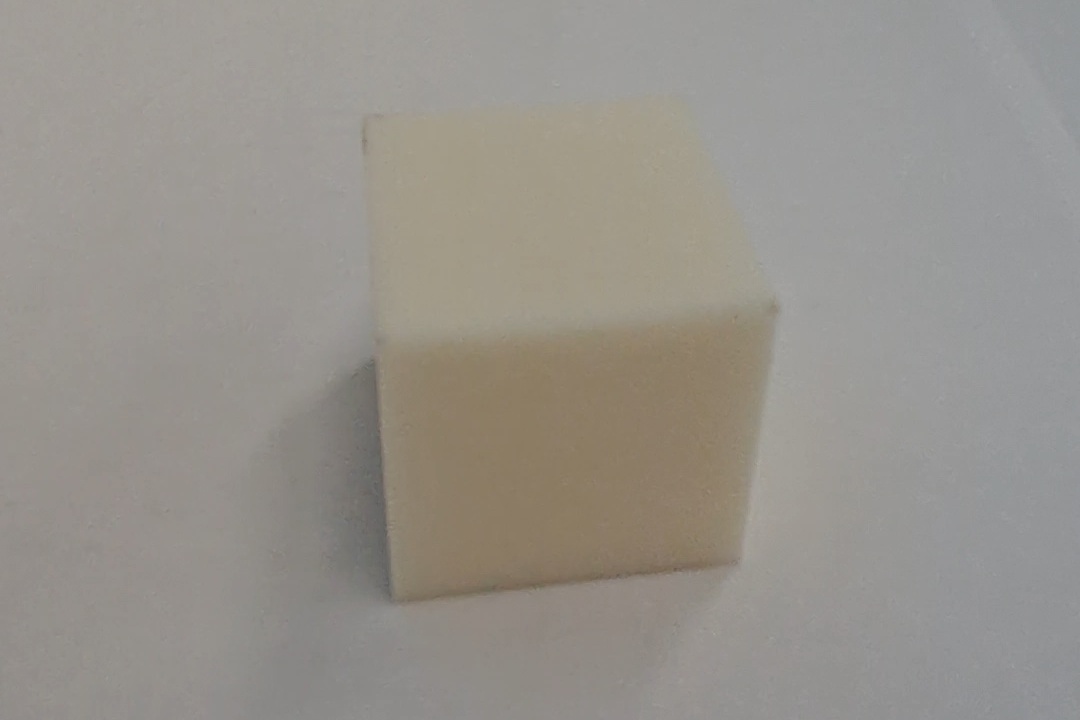
Label: Cuboid